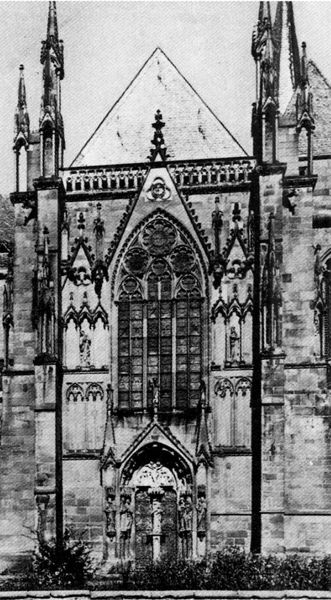
Titel: Wimpfen im Tal, Ritterstiftskirche
Standort: Wimpfen im Tal (EU - D)
Schlagwörter: himmel, fenster, glas, pfeiler, schwarz, säule, weiss, dach, gebäude, barock, spitze, busch, büsche, kirche, gotik, renaissance, turm, giebel, mauer, verzierung, foto, fotografie, eingang, türme, dom, portal, rosette, gothik, fensterrose, üsche